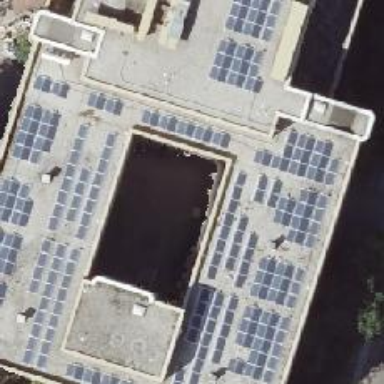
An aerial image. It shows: Solar power generator using photovoltaic method with solar photovoltaic panel types.